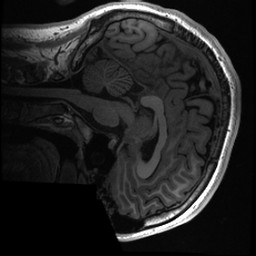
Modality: T1w
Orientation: sagittal
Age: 19
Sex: male